Field crop: tomato
Growth stage: 1
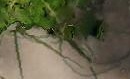
Species: cyperus